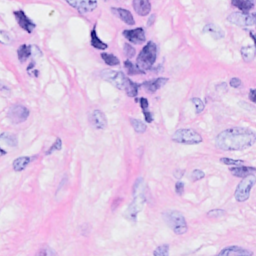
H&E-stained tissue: Breast